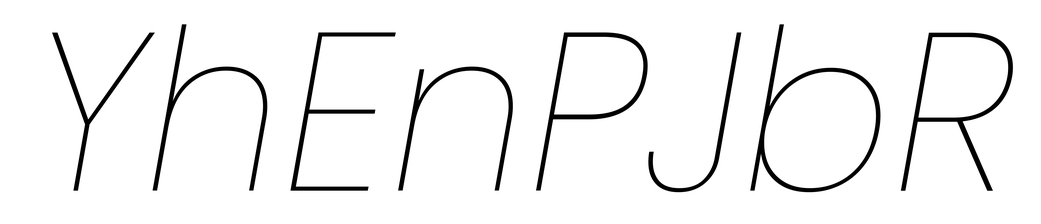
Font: Poppins-ThinItalic